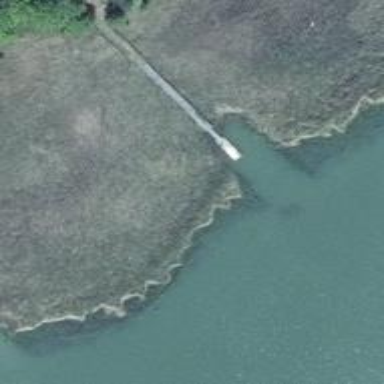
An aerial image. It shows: Man-made pier.